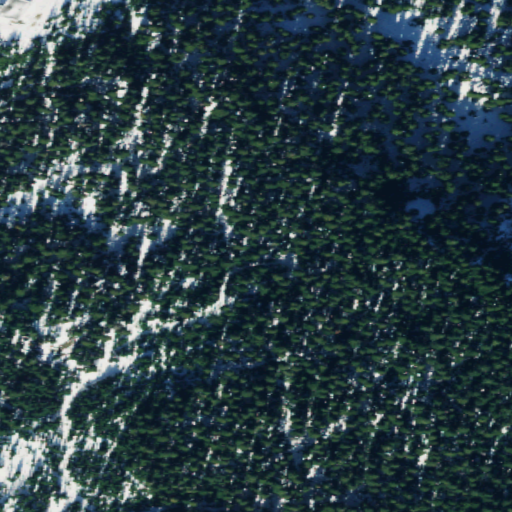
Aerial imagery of ridge(s) in Washington named Keechelus Ridge containing evergreen forest, open development, shrub, and low intensity development